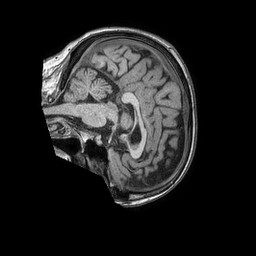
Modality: T1w
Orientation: sagittal
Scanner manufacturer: philips
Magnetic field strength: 1.5 T
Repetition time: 0.007512 s
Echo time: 0.003409 s